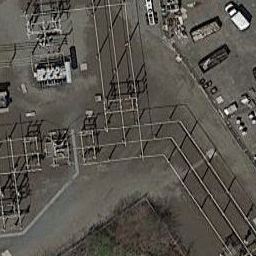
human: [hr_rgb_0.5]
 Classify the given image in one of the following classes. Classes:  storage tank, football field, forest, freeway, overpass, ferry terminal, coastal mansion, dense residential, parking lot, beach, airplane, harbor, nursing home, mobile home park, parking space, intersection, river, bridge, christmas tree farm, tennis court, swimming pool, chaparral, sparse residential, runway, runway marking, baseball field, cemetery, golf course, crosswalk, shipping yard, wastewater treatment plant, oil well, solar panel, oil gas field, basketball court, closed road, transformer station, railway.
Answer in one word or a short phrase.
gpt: transformer station